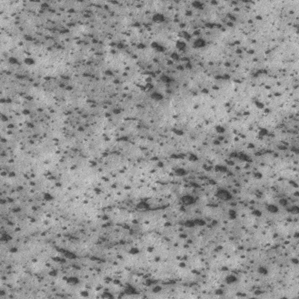
Label: frost